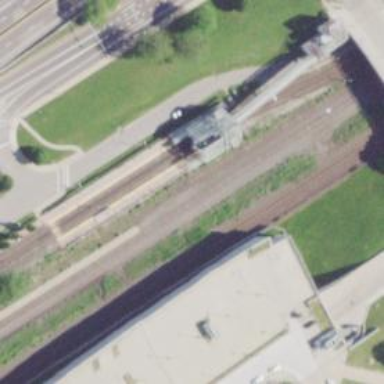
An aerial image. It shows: Light rail platform for public transport and railway services.